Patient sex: M
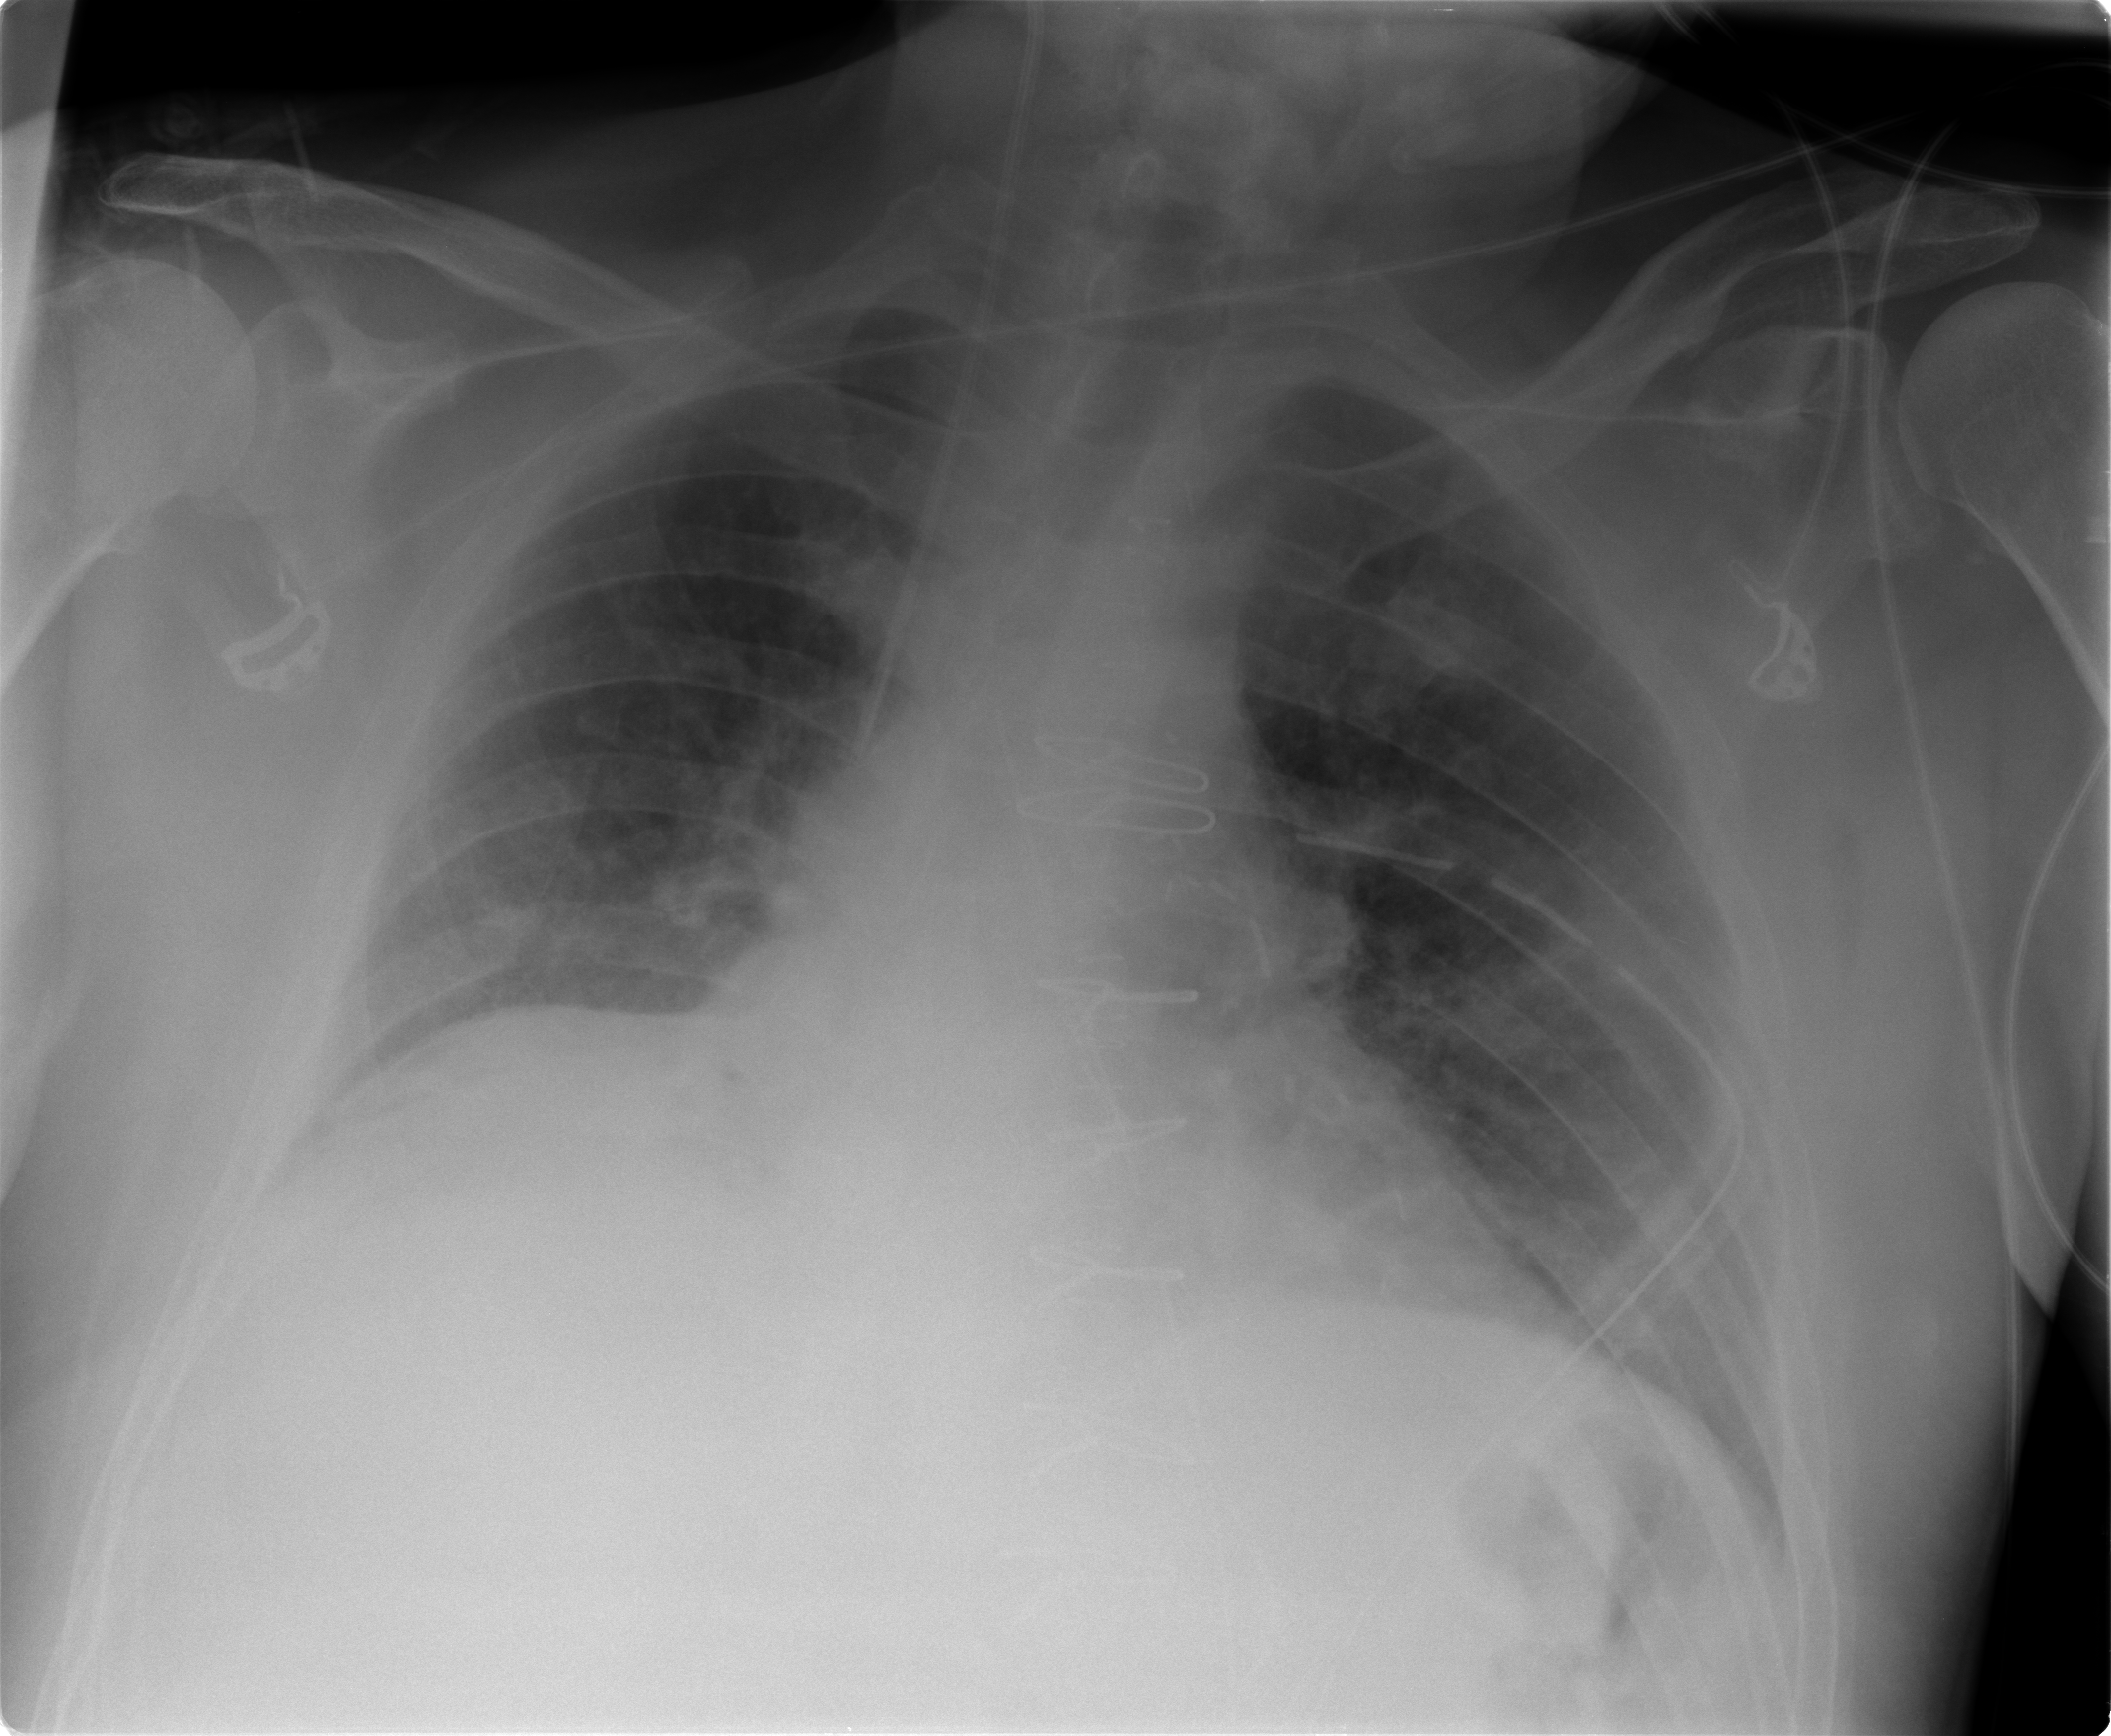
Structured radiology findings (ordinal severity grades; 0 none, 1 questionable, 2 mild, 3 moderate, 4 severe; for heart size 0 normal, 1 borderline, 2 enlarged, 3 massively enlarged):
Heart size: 0
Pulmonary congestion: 0
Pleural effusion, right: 0
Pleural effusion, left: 0
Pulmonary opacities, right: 0
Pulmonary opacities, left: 0
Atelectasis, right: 1
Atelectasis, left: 0